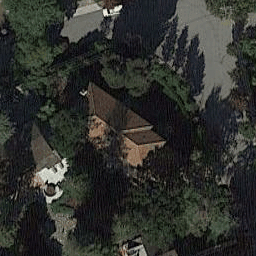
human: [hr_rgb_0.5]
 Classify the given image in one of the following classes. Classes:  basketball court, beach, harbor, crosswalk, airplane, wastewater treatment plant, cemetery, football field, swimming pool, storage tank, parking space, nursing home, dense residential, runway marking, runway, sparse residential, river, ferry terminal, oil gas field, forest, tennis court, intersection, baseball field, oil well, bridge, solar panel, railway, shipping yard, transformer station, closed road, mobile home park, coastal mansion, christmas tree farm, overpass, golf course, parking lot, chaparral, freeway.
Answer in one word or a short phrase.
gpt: sparse residential